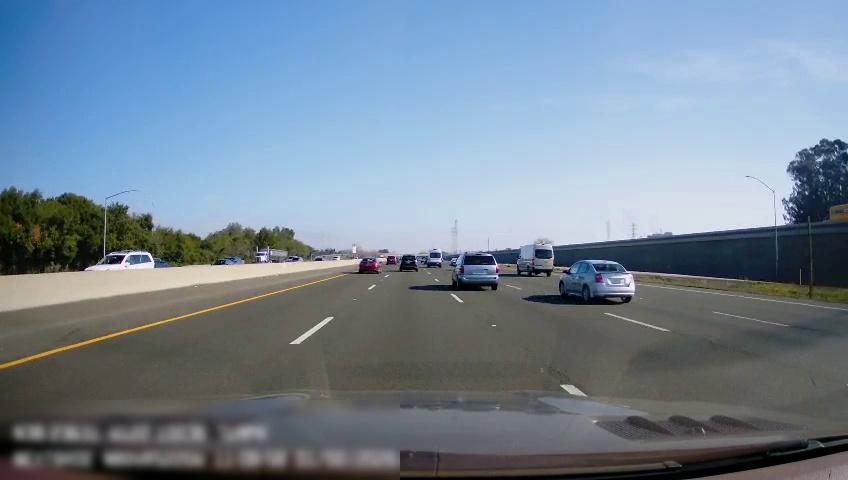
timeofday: Day
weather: Sunny
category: Drivable Space
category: Drivable Space
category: Vehicles | Truck
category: Vehicles | Van
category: Vehicles | Van
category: Vehicles | SUV
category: Vehicles | Car
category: Vehicles | Van
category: Vehicles | Van
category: Vehicles | Car
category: Vehicles | Truck
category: Vehicles | SUV
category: Vehicles | Car
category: Vehicles | Car
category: Vehicles | Car
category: Lanes | Alternate Lane
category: Lanes | Current Lane
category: Lanes | Current Lane
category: Lanes | Alternate Lane
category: Lanes | Alternate Lane
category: Lanes | Alternate Lane
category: Traffic | Signs